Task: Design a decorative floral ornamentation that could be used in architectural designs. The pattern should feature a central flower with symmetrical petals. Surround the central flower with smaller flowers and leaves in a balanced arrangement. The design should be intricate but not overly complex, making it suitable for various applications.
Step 27:
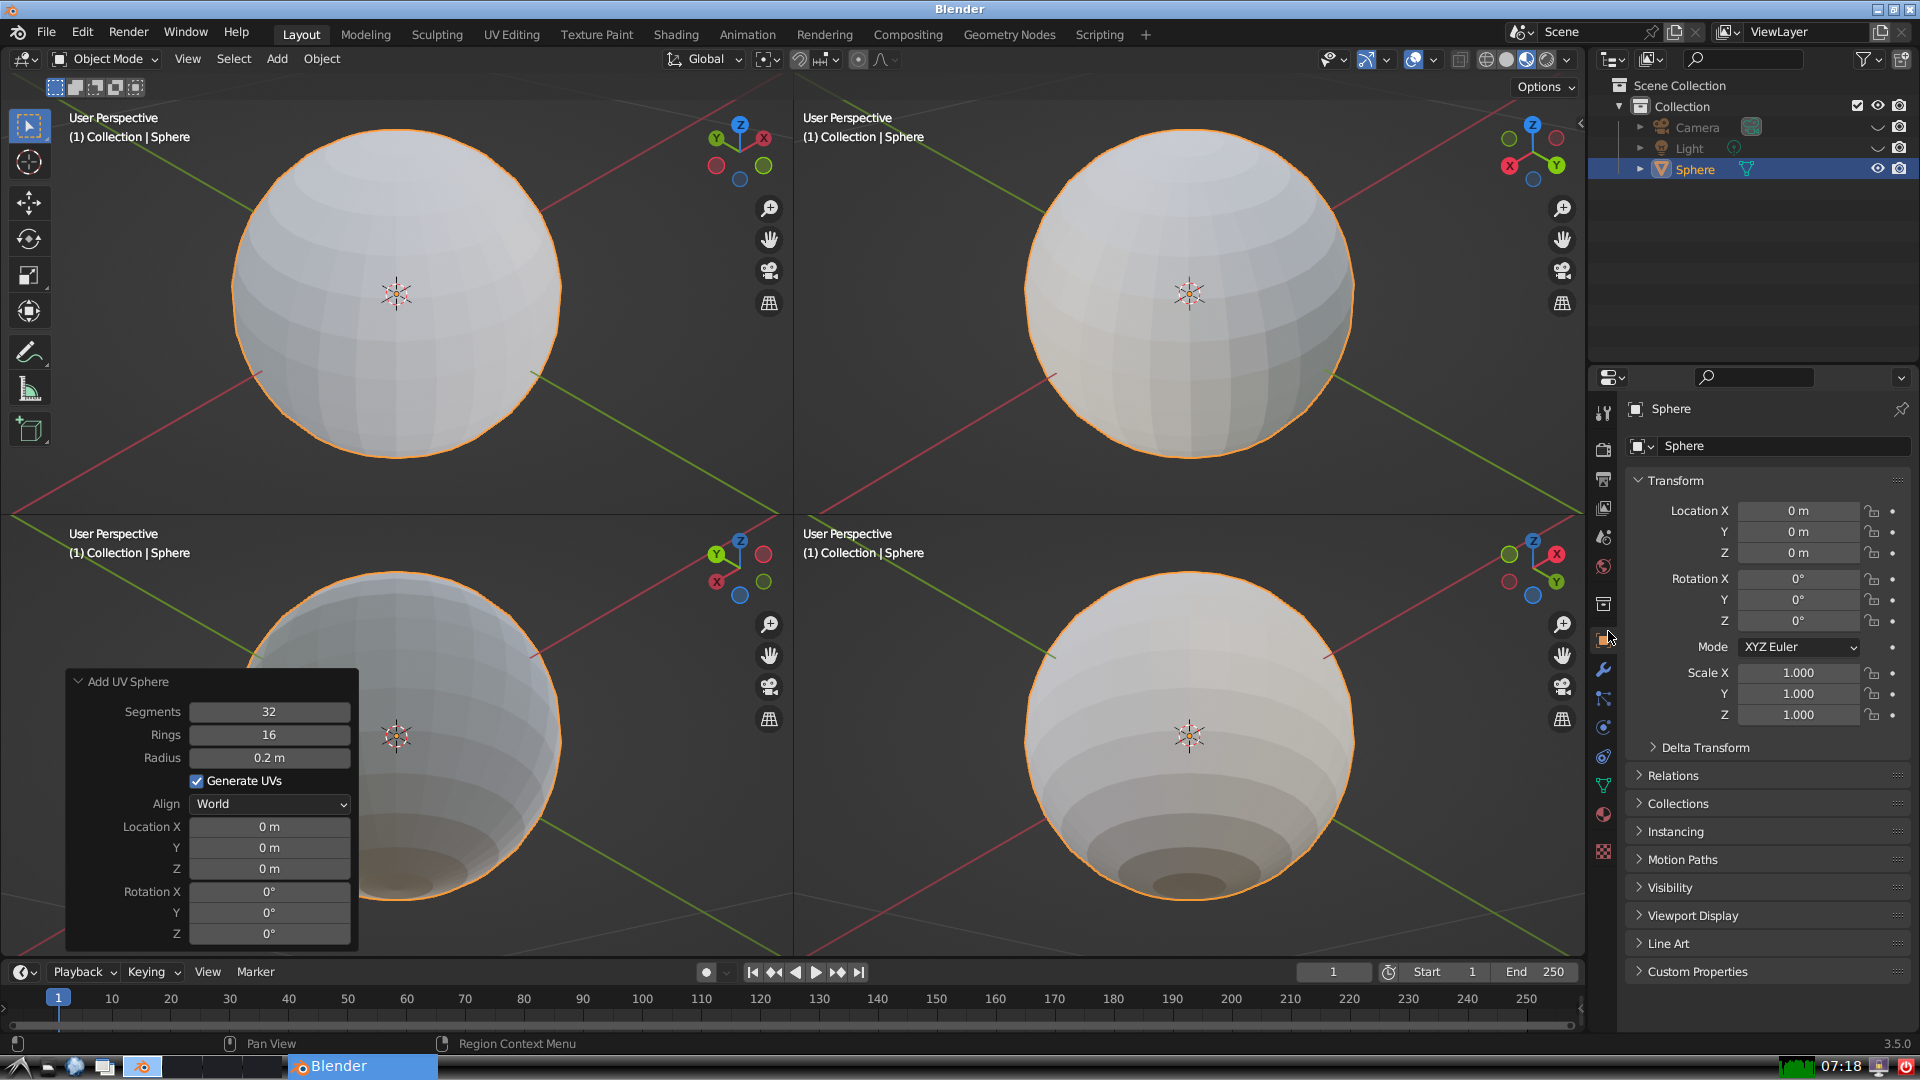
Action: {"mouse_move": [1732, 445]}